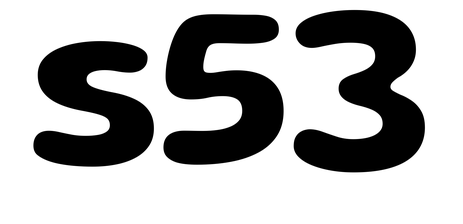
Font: Gluten_SemiBold